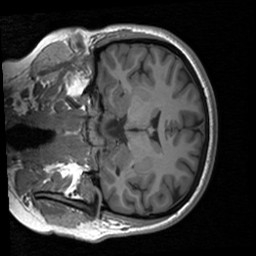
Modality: T1w
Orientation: coronal
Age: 19
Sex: female
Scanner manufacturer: siemens
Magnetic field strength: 3 T
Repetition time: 1.9 s
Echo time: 0.00226 s